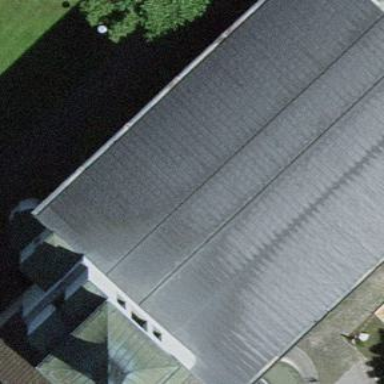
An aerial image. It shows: Building that serves as place of worship.